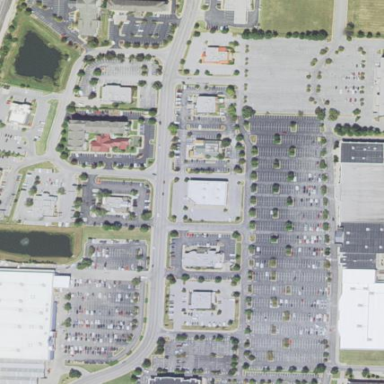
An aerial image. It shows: Commercial area.